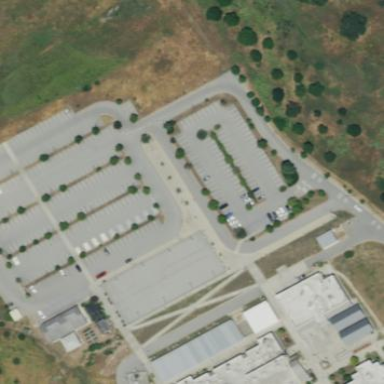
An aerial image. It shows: Parking area with surface.